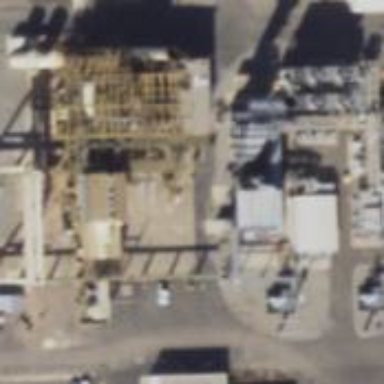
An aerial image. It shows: Gas turbine generator powered by gas.